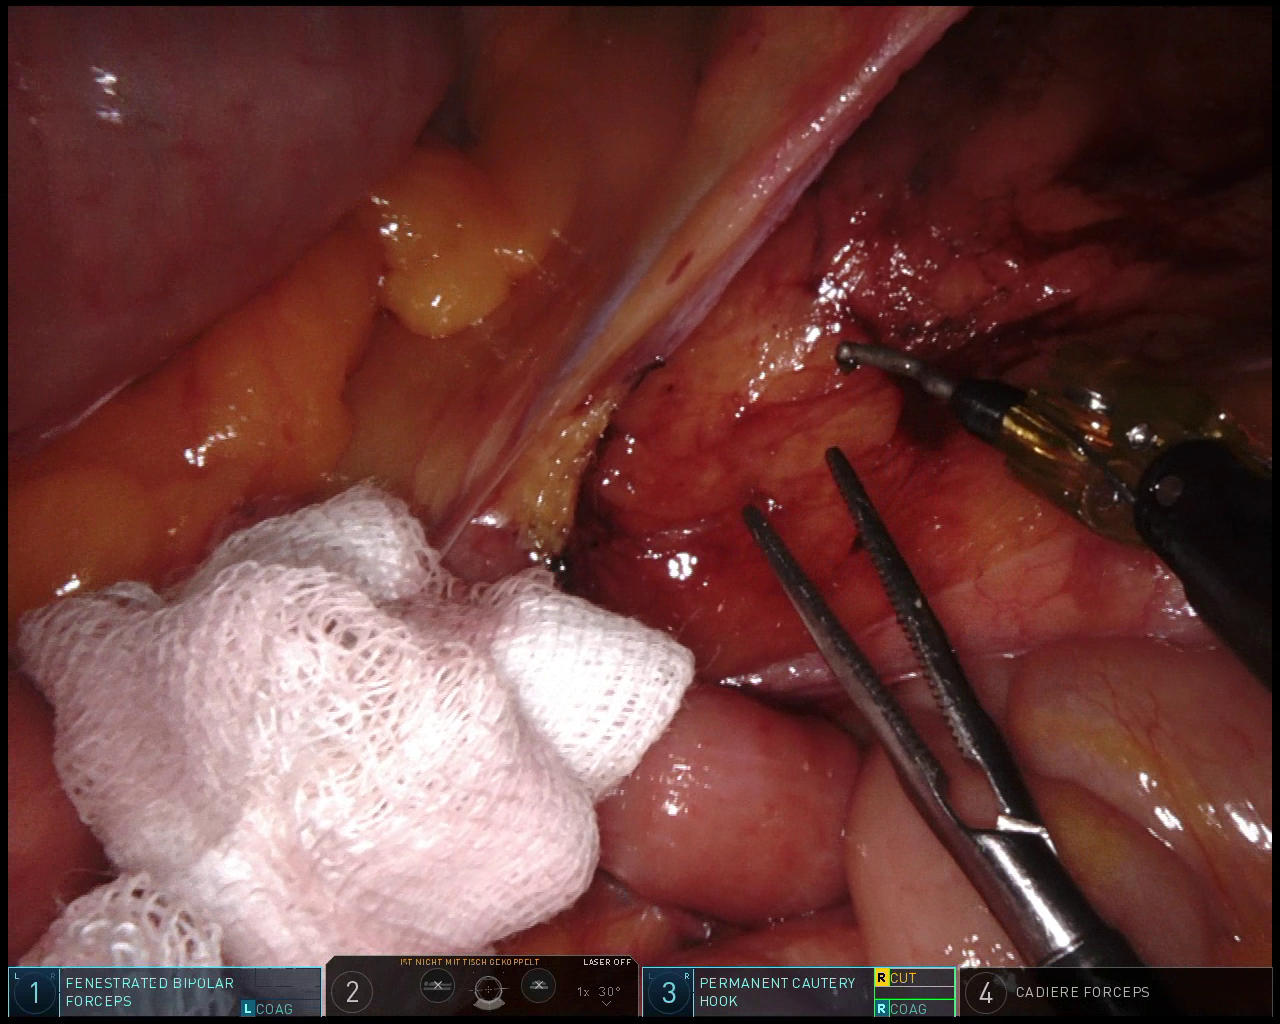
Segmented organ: intestinal_veins
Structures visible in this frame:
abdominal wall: no
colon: yes
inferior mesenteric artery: no
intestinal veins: yes
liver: no
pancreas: no
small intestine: yes
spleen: no
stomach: no
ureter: no
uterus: no
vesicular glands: no